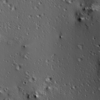
Label: not_dusty